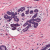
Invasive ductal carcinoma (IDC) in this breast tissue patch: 0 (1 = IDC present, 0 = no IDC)